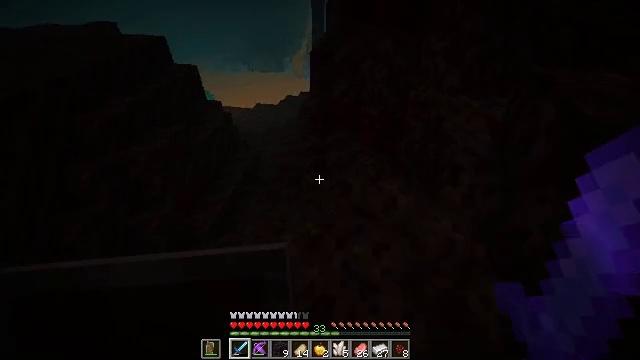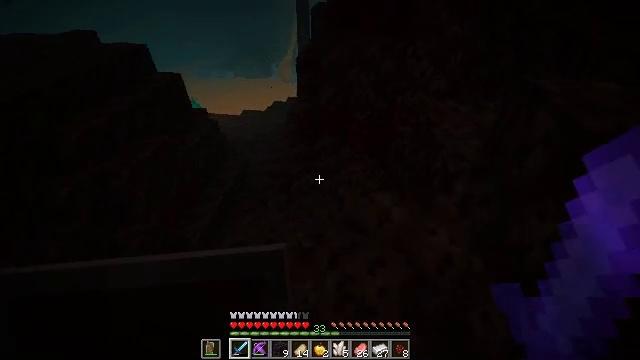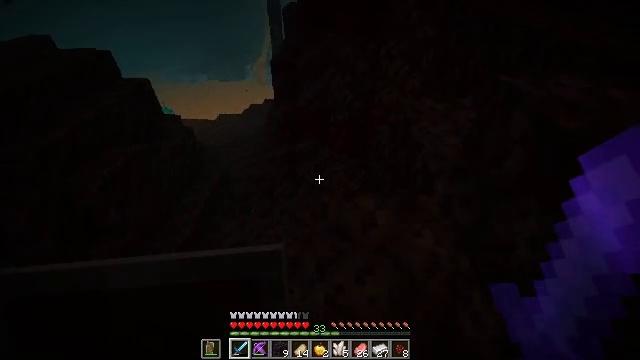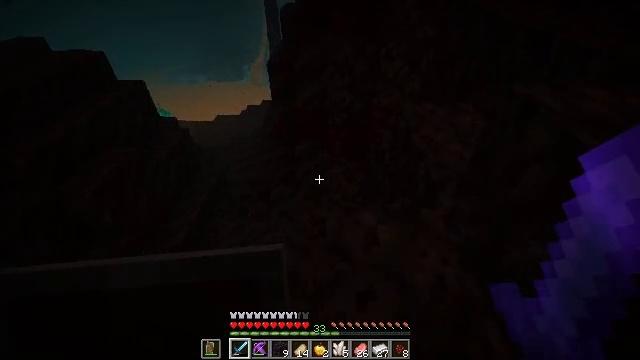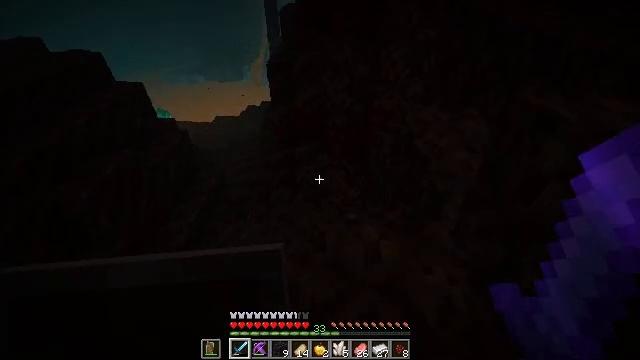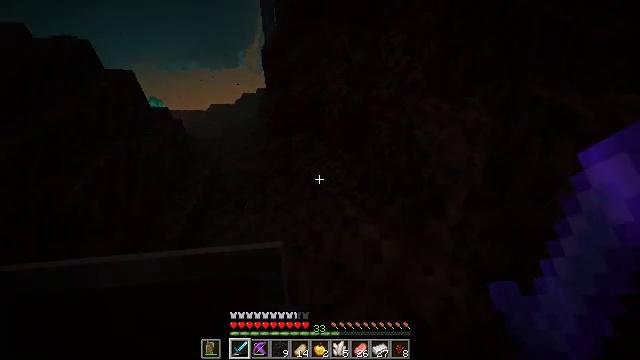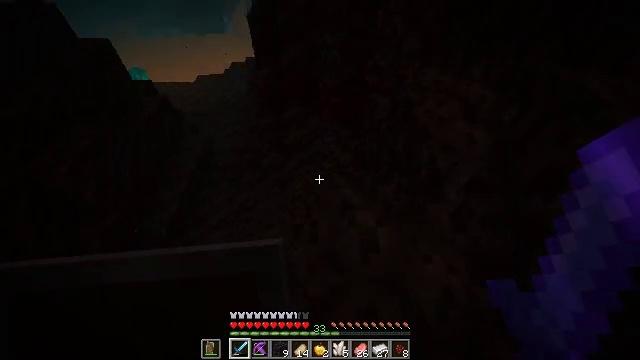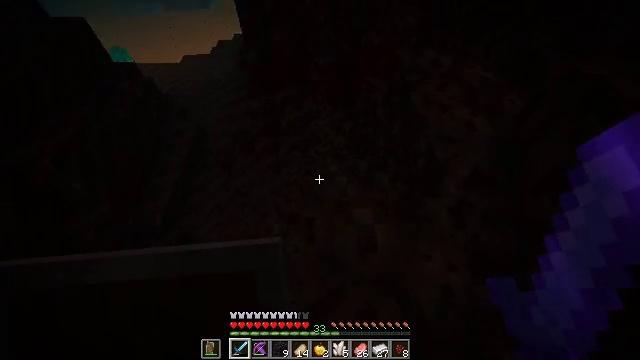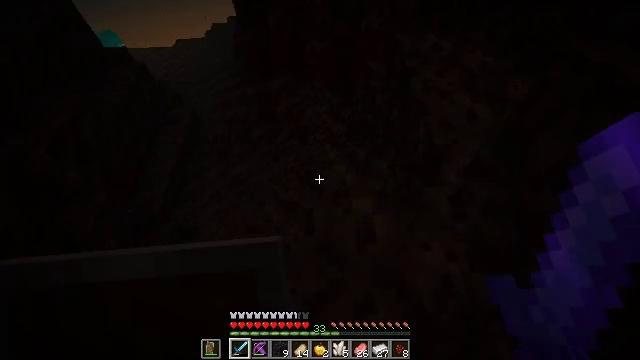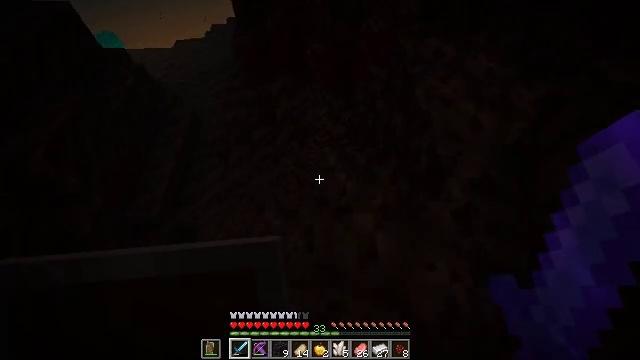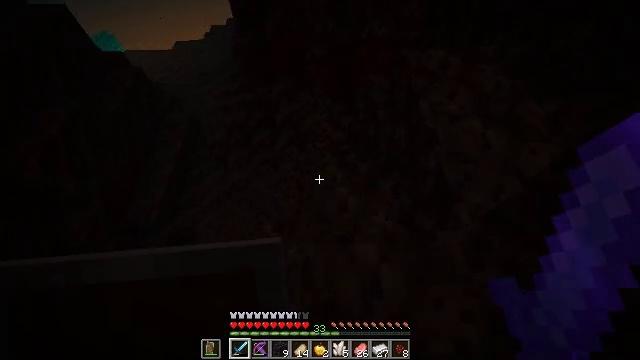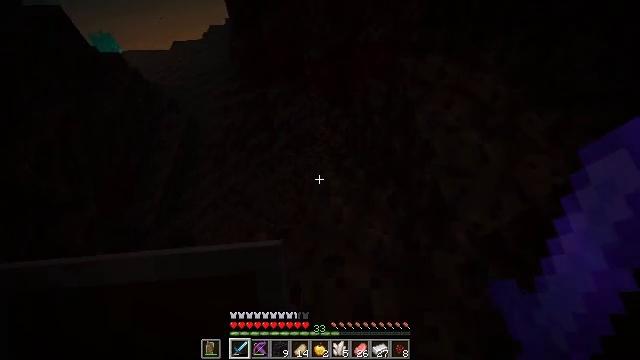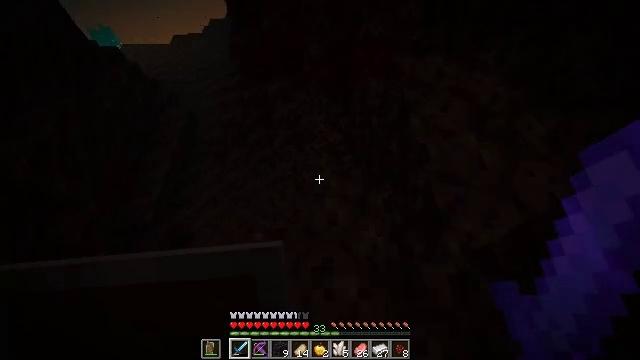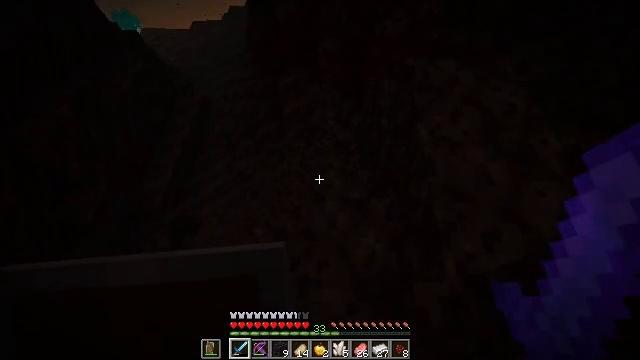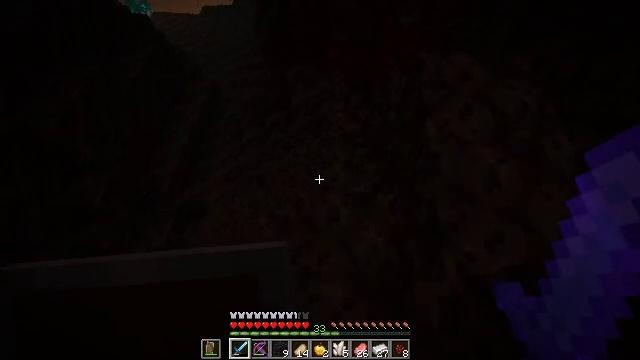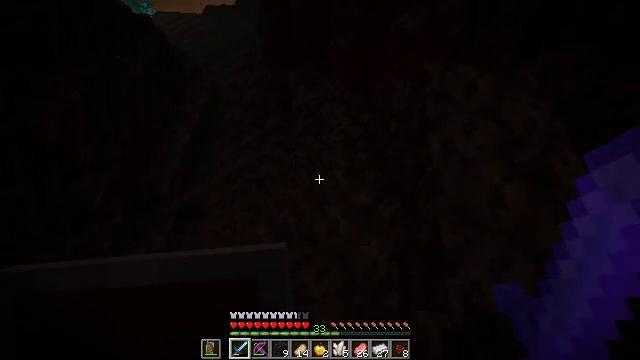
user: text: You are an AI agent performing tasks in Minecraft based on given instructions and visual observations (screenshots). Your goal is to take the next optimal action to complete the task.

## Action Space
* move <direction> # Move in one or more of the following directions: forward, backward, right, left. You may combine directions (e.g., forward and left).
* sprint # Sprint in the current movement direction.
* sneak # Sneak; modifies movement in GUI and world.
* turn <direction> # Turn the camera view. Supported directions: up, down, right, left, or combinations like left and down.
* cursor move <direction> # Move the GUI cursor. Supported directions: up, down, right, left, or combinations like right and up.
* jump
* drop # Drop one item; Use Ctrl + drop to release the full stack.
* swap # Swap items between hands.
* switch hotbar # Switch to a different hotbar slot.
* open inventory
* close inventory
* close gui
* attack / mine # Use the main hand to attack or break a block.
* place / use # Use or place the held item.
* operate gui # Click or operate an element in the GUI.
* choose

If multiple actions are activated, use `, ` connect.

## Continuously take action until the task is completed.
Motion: motion action
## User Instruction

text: Get rid of the soul fire.
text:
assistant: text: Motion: move forward, turn right
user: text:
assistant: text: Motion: move forward, turn right
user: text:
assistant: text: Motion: move forward
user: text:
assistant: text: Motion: move forward
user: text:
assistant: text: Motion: move forward, turn down
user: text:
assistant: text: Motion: move forward, turn right and down
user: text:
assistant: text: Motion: move forward, turn right and down
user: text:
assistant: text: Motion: move forward, turn down
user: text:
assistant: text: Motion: move forward
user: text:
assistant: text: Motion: move forward
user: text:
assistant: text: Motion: move forward and move right
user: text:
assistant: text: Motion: move forward and move right, turn down
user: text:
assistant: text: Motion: move forward and move right, turn left and down
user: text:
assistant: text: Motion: move forward, turn left and down
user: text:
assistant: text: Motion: move forward
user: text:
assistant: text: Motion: move forward
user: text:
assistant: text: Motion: move forward
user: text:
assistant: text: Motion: move forward
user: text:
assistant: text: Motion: move forward
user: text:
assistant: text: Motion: move forward
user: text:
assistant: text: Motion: move forward, turn right and up
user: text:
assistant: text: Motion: move forward, turn up
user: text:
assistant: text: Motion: move forward, turn up
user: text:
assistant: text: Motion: move forward, turn left and up
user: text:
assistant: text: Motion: move forward, turn left and up
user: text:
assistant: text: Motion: move forward, turn left
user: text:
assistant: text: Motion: move forward
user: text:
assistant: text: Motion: move forward
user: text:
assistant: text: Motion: move forward and move right
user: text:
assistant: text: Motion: move forward and move right